【题型】解答题　【知识点】解析几何　【难度】medium
如图所示的折纸又称 "工艺折纸", 是一种把纸张折成各种不同形状物品的艺术活动, 在我国源远流长. 某些折纸活动蕴含丰富的数学内容, 例如, 用半径为 4 圆形纸片按如下步骤折纸:

步骤 1: 设圆心是 $O$, 在圆内 (除去圆心) 取一点, 标记为 $F$, 且 $|OF|=2$;

步骤 2: 把纸片折叠, 使圆周正好通过 $F$;

步骤 3: 把纸片展开, 于是就留下一条折痕;

步骤 4: 不停重复步骤 2 和 3, 能得到越来越多条的折痕.

这些折痕围成的一个图形.

(1)以 $FO$ 所在的直线为 $x$ 轴, $FO$ 的中点 $M$ 为原点建立平面直角坐标系, 求折痕围成的图形的标准方程;

(2)求经过点 $O$, 且与直线 $FO$ 夹角为 $\frac{\pi}{4}$ 的直线交椭圆于 $C, D$ 两点, 求 $\triangle FCD$ 的面积.

(3)设 $A, B$ 为椭圆的左右顶点, 过右焦点 $O$ 的直线 $l$ 交椭圆于 $M, N$ 两点, 直线 $AM, BN$ 交于 $T$ 点, 求证 $T$ 在定直线上, 并求出定直线方程.
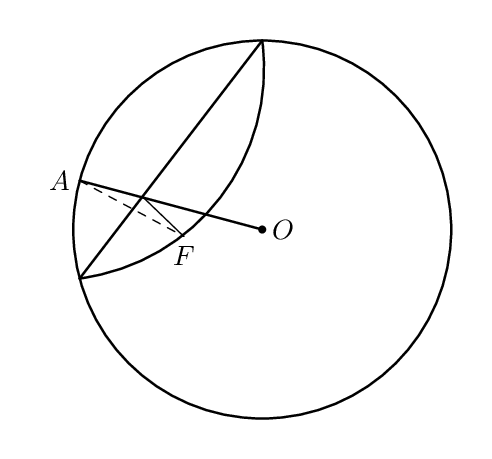
【解答】
【答案】(1) $\frac{x^2}{4} + \frac{y^2}{3} = 1$

(2) $S_{\triangle FCD} = \frac{12\sqrt{2}}{7}$

(3)证明见解析, $T$ 点在定直线 $x=4$ 上

【解析】(1) 这些折痕围成的图形是一个椭圆. 定点 $F$ 到圆心 $O$ 的距离为 2, 按上述方法折纸, 如图所示.

设 $AO$ 与折痕的交点为 $P$, 设 $P(x,y)$, 由题意可知 $|PF|+|PO|=|QO|=4$ 且 $|FO|=2<4$,

所以点 $P$ 是以 $F, O$ 为椭圆的左、右焦点, 长轴长为 4 的椭圆,

即 $2a=4, 2c=2$, 所以 $a=2, c=1, b^2=a^2-c^2=3$, 所以椭圆的标准方程为 $\frac{x^2}{4} + \frac{y^2}{3} = 1$.

(2) 经过 $O$ 且与直线 $FO$ 夹角为 $\frac{\pi}{4}$ 的直线的倾斜角为 $\frac{\pi}{4}$ 或 $\frac{3\pi}{4}$,

由椭圆的对称性, 不妨设直线的倾斜角为 $\frac{\pi}{4}$, 即直线的斜率 $k=1$,

又 $O(1,0)$, 则直线 $CD: y=x-1$.

设 $C(x_1, y_1), D(x_2, y_2)$, 联立 $\begin{cases} y=x-1 \\ \frac{x^2}{4} + \frac{y^2}{3} = 1 \end{cases}$, 消去 $x$ 得 $7y^2+6y-9=0$, $\Delta=36+4\times 7\times (-9)=288>0$,

$\therefore y_1+y_2=-\frac{6}{7}, y_1 y_2=-\frac{9}{7}$, $\therefore |y_1-y_2|=\sqrt{(y_1+y_2)^2-4y_1 y_2} = \sqrt{\left(-\frac{6}{7}\right)^2-4\left(-\frac{9}{7}\right)} = \frac{12\sqrt{2}}{7}$,

$\therefore S_{\triangle FCD} = \frac{1}{2} \times |FO| \times |y_1-y_2| = \frac{1}{2} \times 2 \times \frac{12\sqrt{2}}{7} = \frac{12\sqrt{2}}{7}$.

(3) 证明: 显然直线 $l$ 的斜率不为 0, 则可设直线 $l$ 的方程为 $x=my+1, M(x_1, y_1), N(x_2, y_2)$,

联立 $\begin{cases} x=my+1 \\ \frac{x^2}{4} + \frac{y^2}{3} = 1 \end{cases} \Rightarrow (3m^2+4)y^2+6my-9=0$, 此时 $\Delta > 0$,

由韦达定理得 $y_1+y_2=-\frac{6m}{3m^2+4}, y_1 y_2=-\frac{9}{3m^2+4}$, 所以 $y_1 y_2 = \frac{3}{2m}(y_1+y_2)$,

又 $A(-2,0), B(2,0)$, 所以直线 $AM$ 的方程为 $y = \frac{y_1}{x_1+2}(x+2)$ $\textcircled{1}$

所以直线 $BN$ 的方程为 $y = \frac{y_2}{x_2-2}(x-2)$ $\textcircled{2}$

联立 $\textcircled{1}$ $\textcircled{2}$, 可得 $\frac{x+2}{x-2} = \frac{y_2(x_1+2)}{y_1(x_2-2)} = \frac{my_1 y_2+3y_2}{my_1 y_2-y_1} = \frac{\frac{3}{2}(y_1+y_2)+3y_2}{\frac{3}{2}(y_1+y_2)-y_1} = 3$, 解得 $x=4$
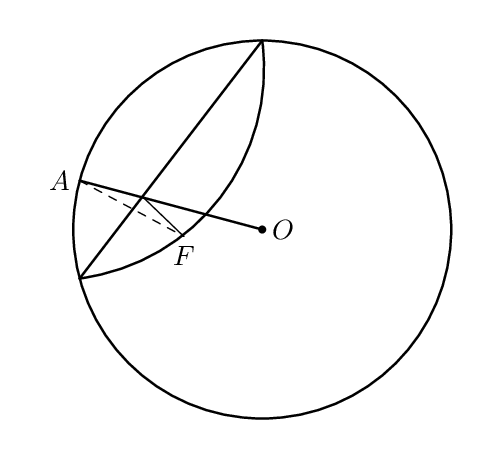
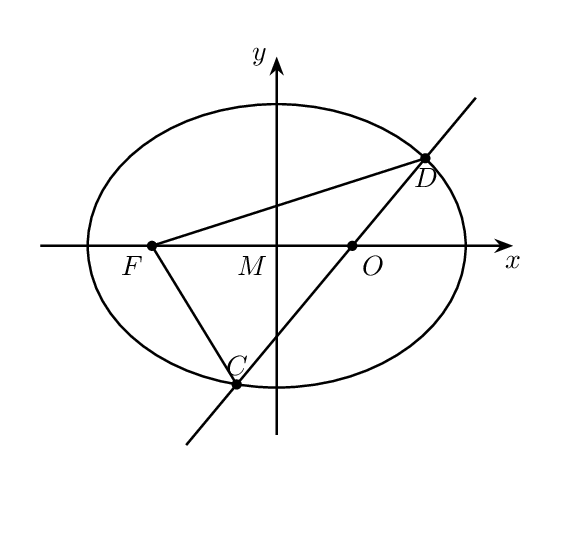